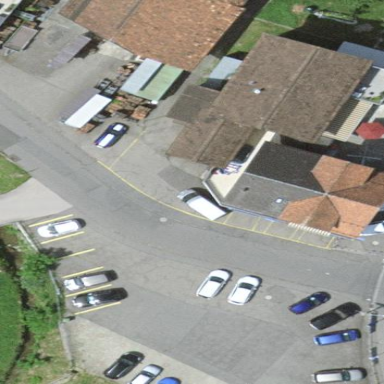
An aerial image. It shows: Building that houses car repair shop.